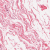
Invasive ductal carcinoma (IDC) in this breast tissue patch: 0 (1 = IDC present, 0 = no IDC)